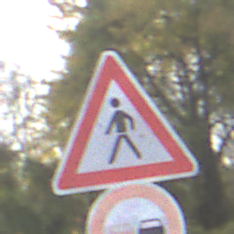
Verkehrszeichen: FussgaengerRechts
Zusatzzeichen unten: Ueberholverbot
Umgebung: Outdoor, Urban
Tageszeit: MorningAfternoon
Wetter: PartlyCloudy
Licht: Natural
Jahreszeit: NotSpecified
Kontrast: MediumContrast